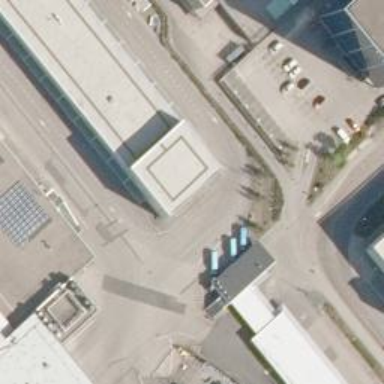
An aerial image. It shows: Airport gate.